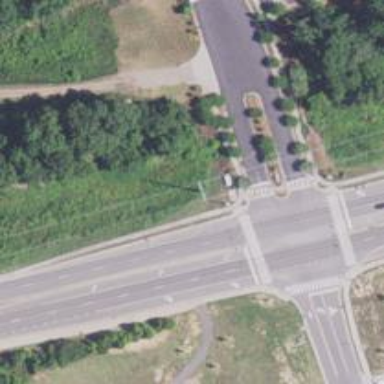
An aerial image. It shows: Marked crossing on footway.